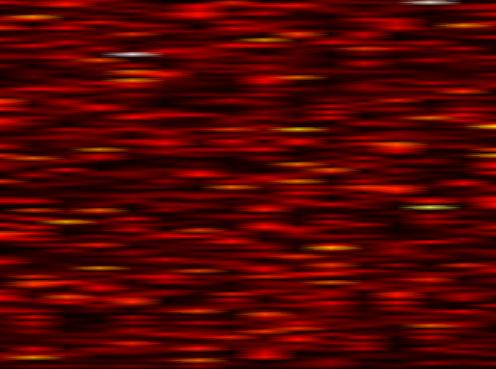
Label: WOLA